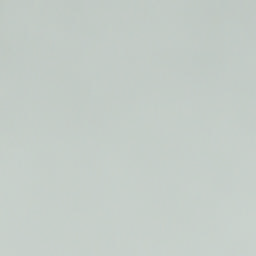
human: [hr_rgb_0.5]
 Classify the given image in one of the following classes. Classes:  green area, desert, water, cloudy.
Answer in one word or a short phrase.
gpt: cloudy